Aerial crown-view tile of a tropical tree (Barro Colorado Island, Panama), acquired 20250616:
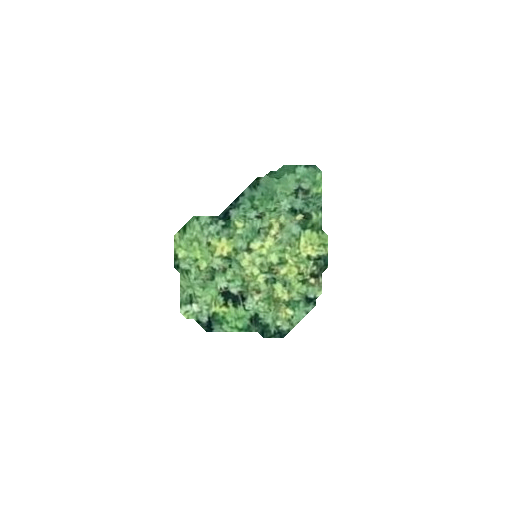
Species: Dipteryx oleifera
GBIF accepted scientific name: Dipteryx oleifera
Crown area: 28.479 m²